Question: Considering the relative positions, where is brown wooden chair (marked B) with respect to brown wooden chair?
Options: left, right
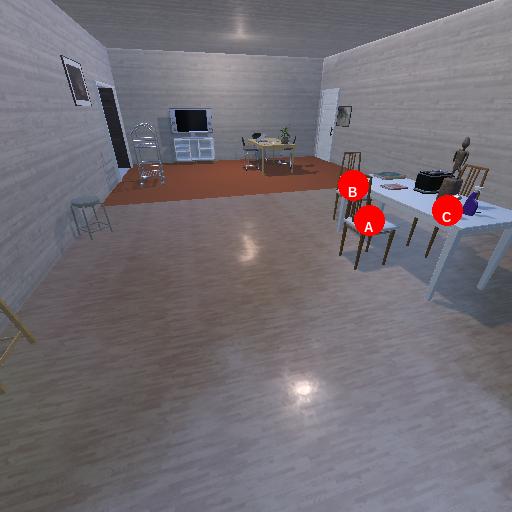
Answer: left